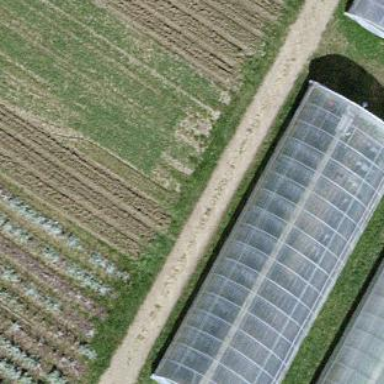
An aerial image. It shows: Greenhouse.